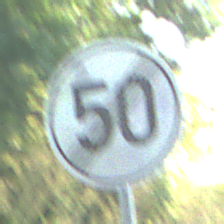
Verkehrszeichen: EndeGeschwindigkeit50
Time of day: MorningAfternoon
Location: Outdoor (RoadRail)
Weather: Clear
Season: NotSpecified
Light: Natural